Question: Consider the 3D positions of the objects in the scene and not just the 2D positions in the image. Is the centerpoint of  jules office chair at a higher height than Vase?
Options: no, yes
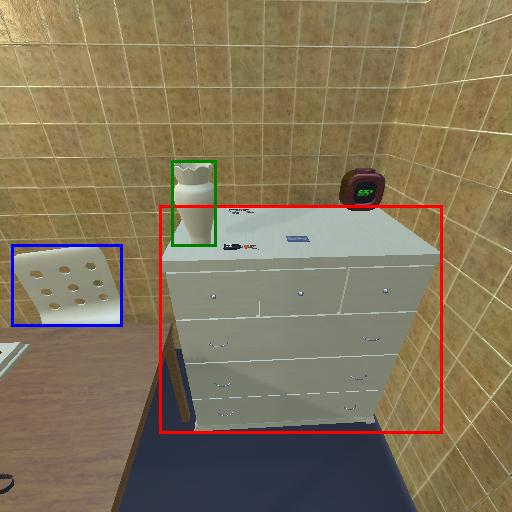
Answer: no